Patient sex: M
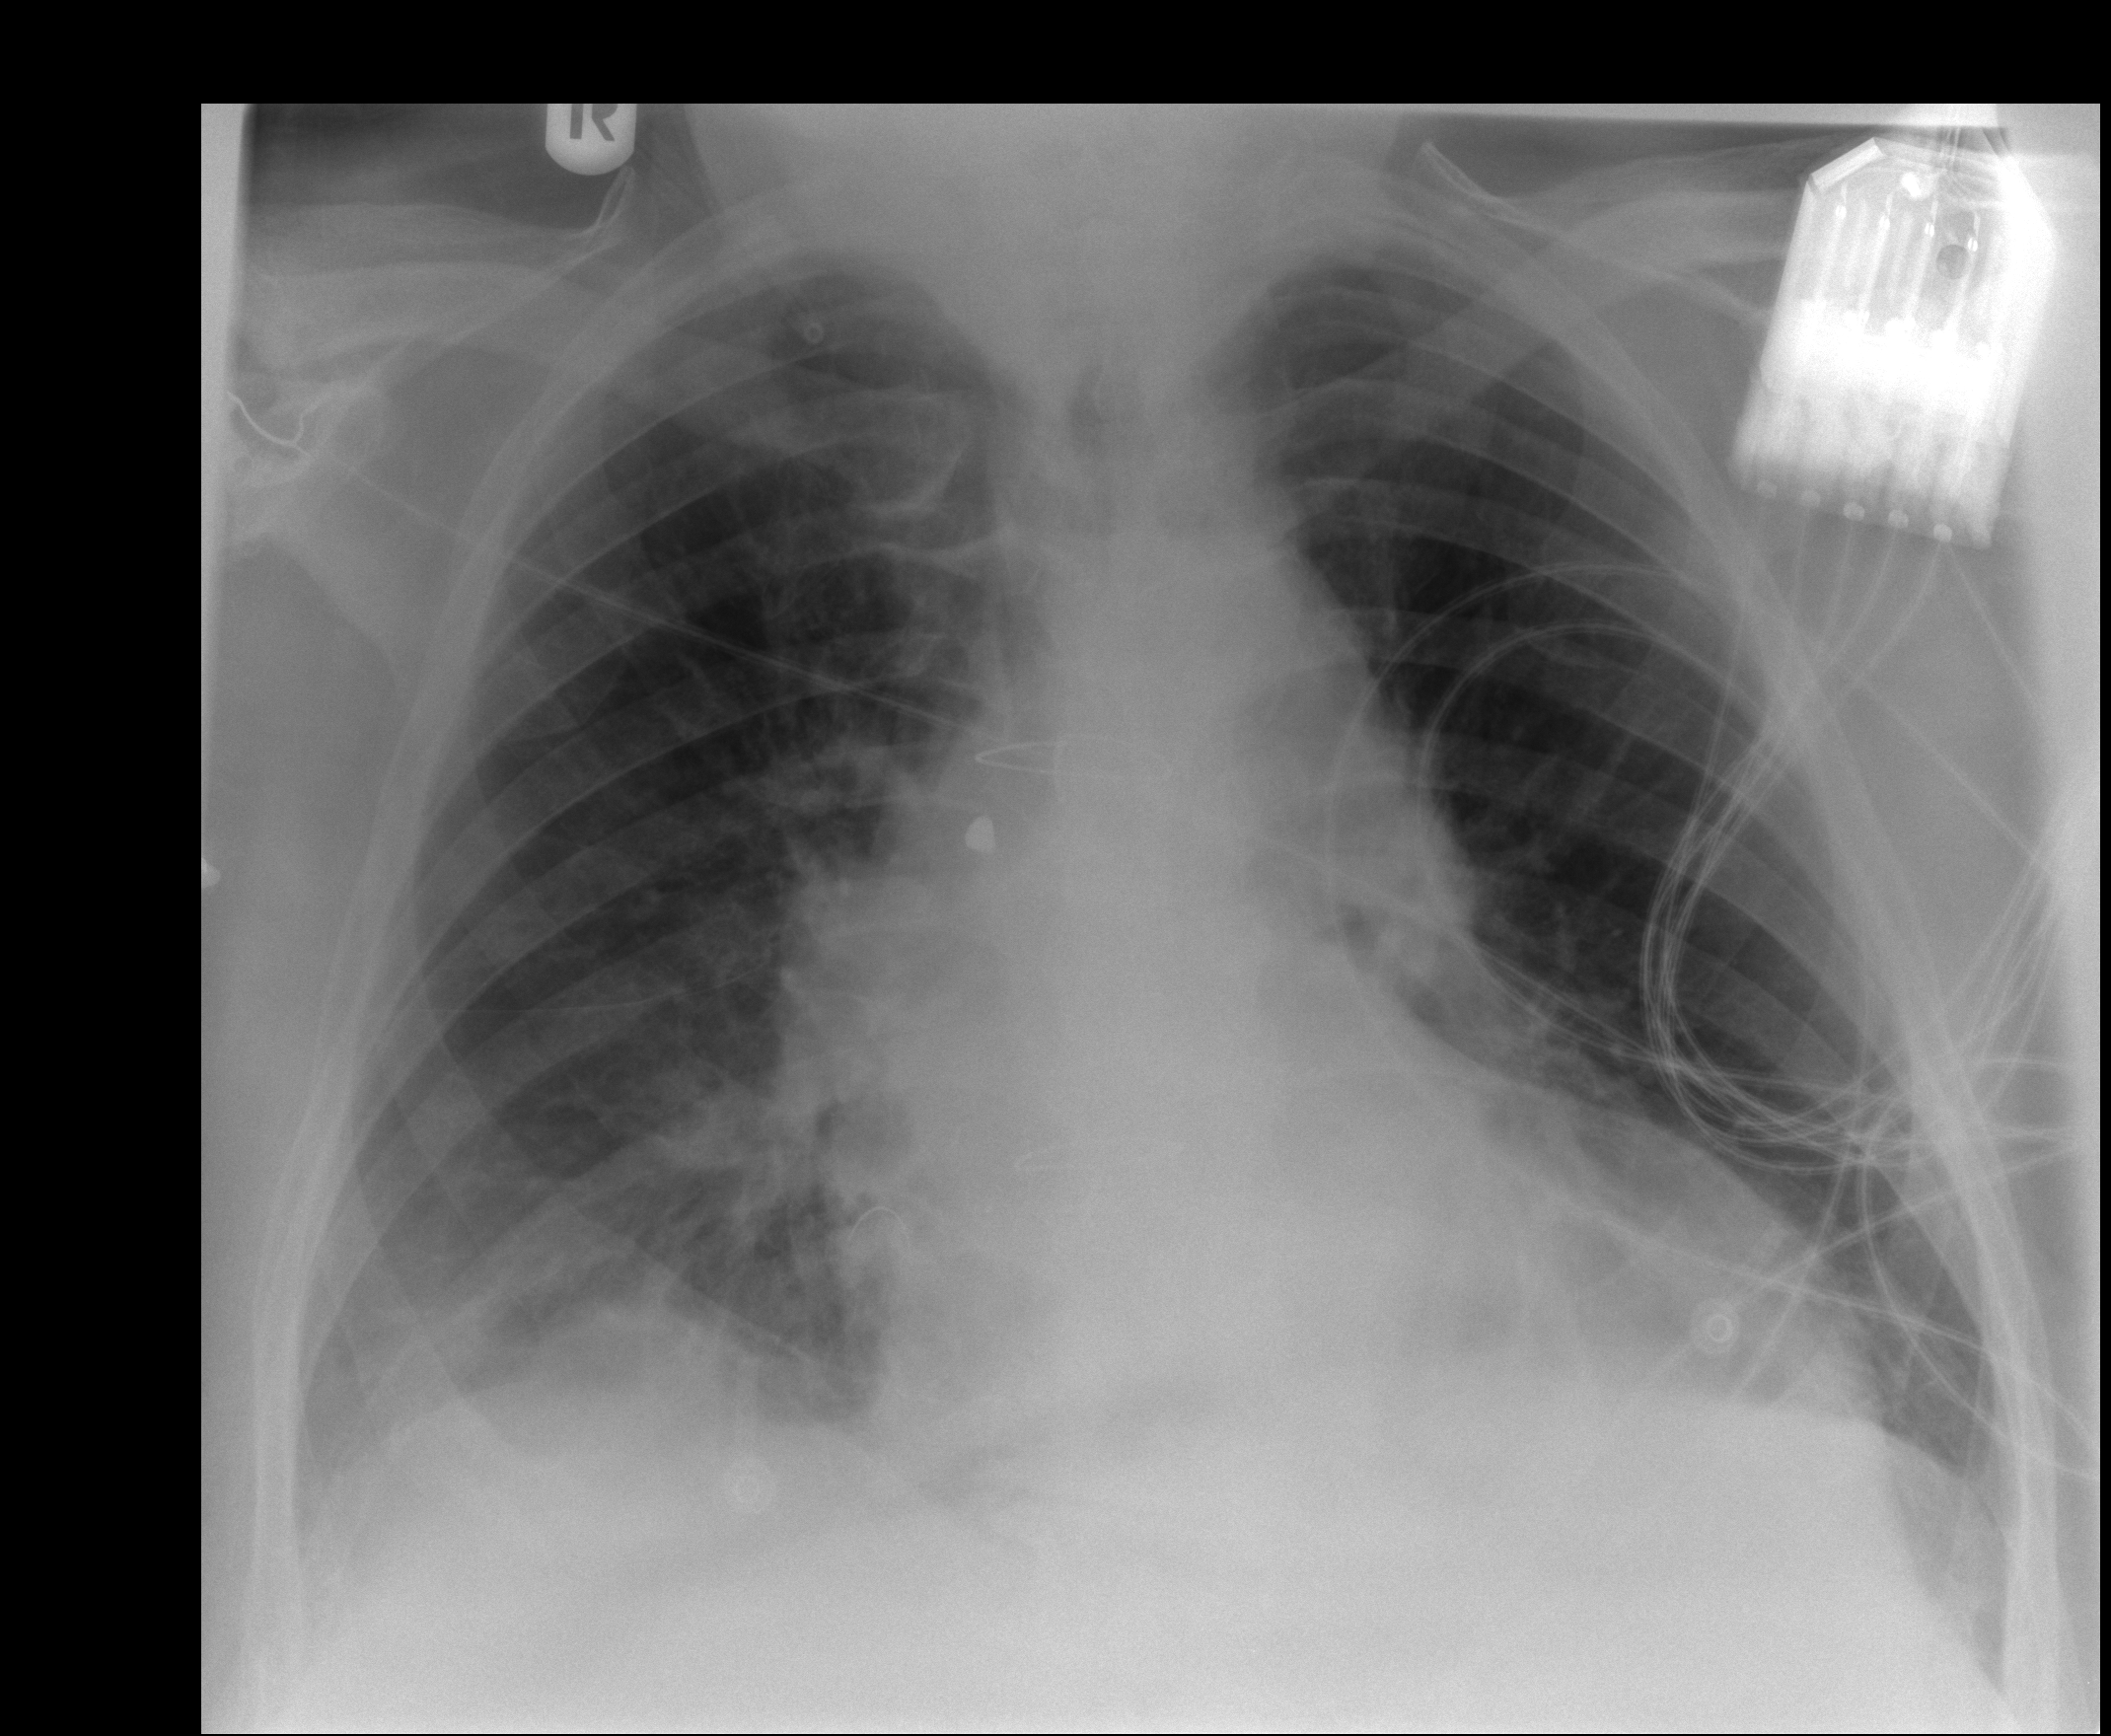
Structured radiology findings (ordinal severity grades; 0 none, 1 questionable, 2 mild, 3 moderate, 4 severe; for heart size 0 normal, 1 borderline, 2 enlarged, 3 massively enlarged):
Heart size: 2
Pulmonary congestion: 1
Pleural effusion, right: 1
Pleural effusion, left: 0
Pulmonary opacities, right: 1
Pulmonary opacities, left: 0
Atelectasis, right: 2
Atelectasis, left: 0